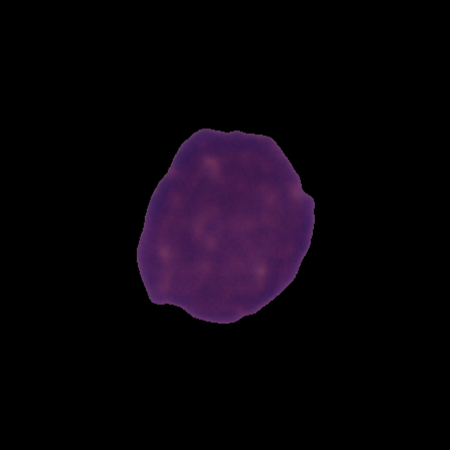
Label: healthy